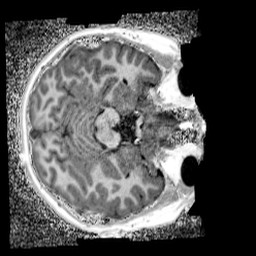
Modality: UNIT1_denoised
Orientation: axial
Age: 11
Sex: male
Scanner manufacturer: siemens
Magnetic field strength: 3 T
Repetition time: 4 s
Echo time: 0.00299 s